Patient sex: F
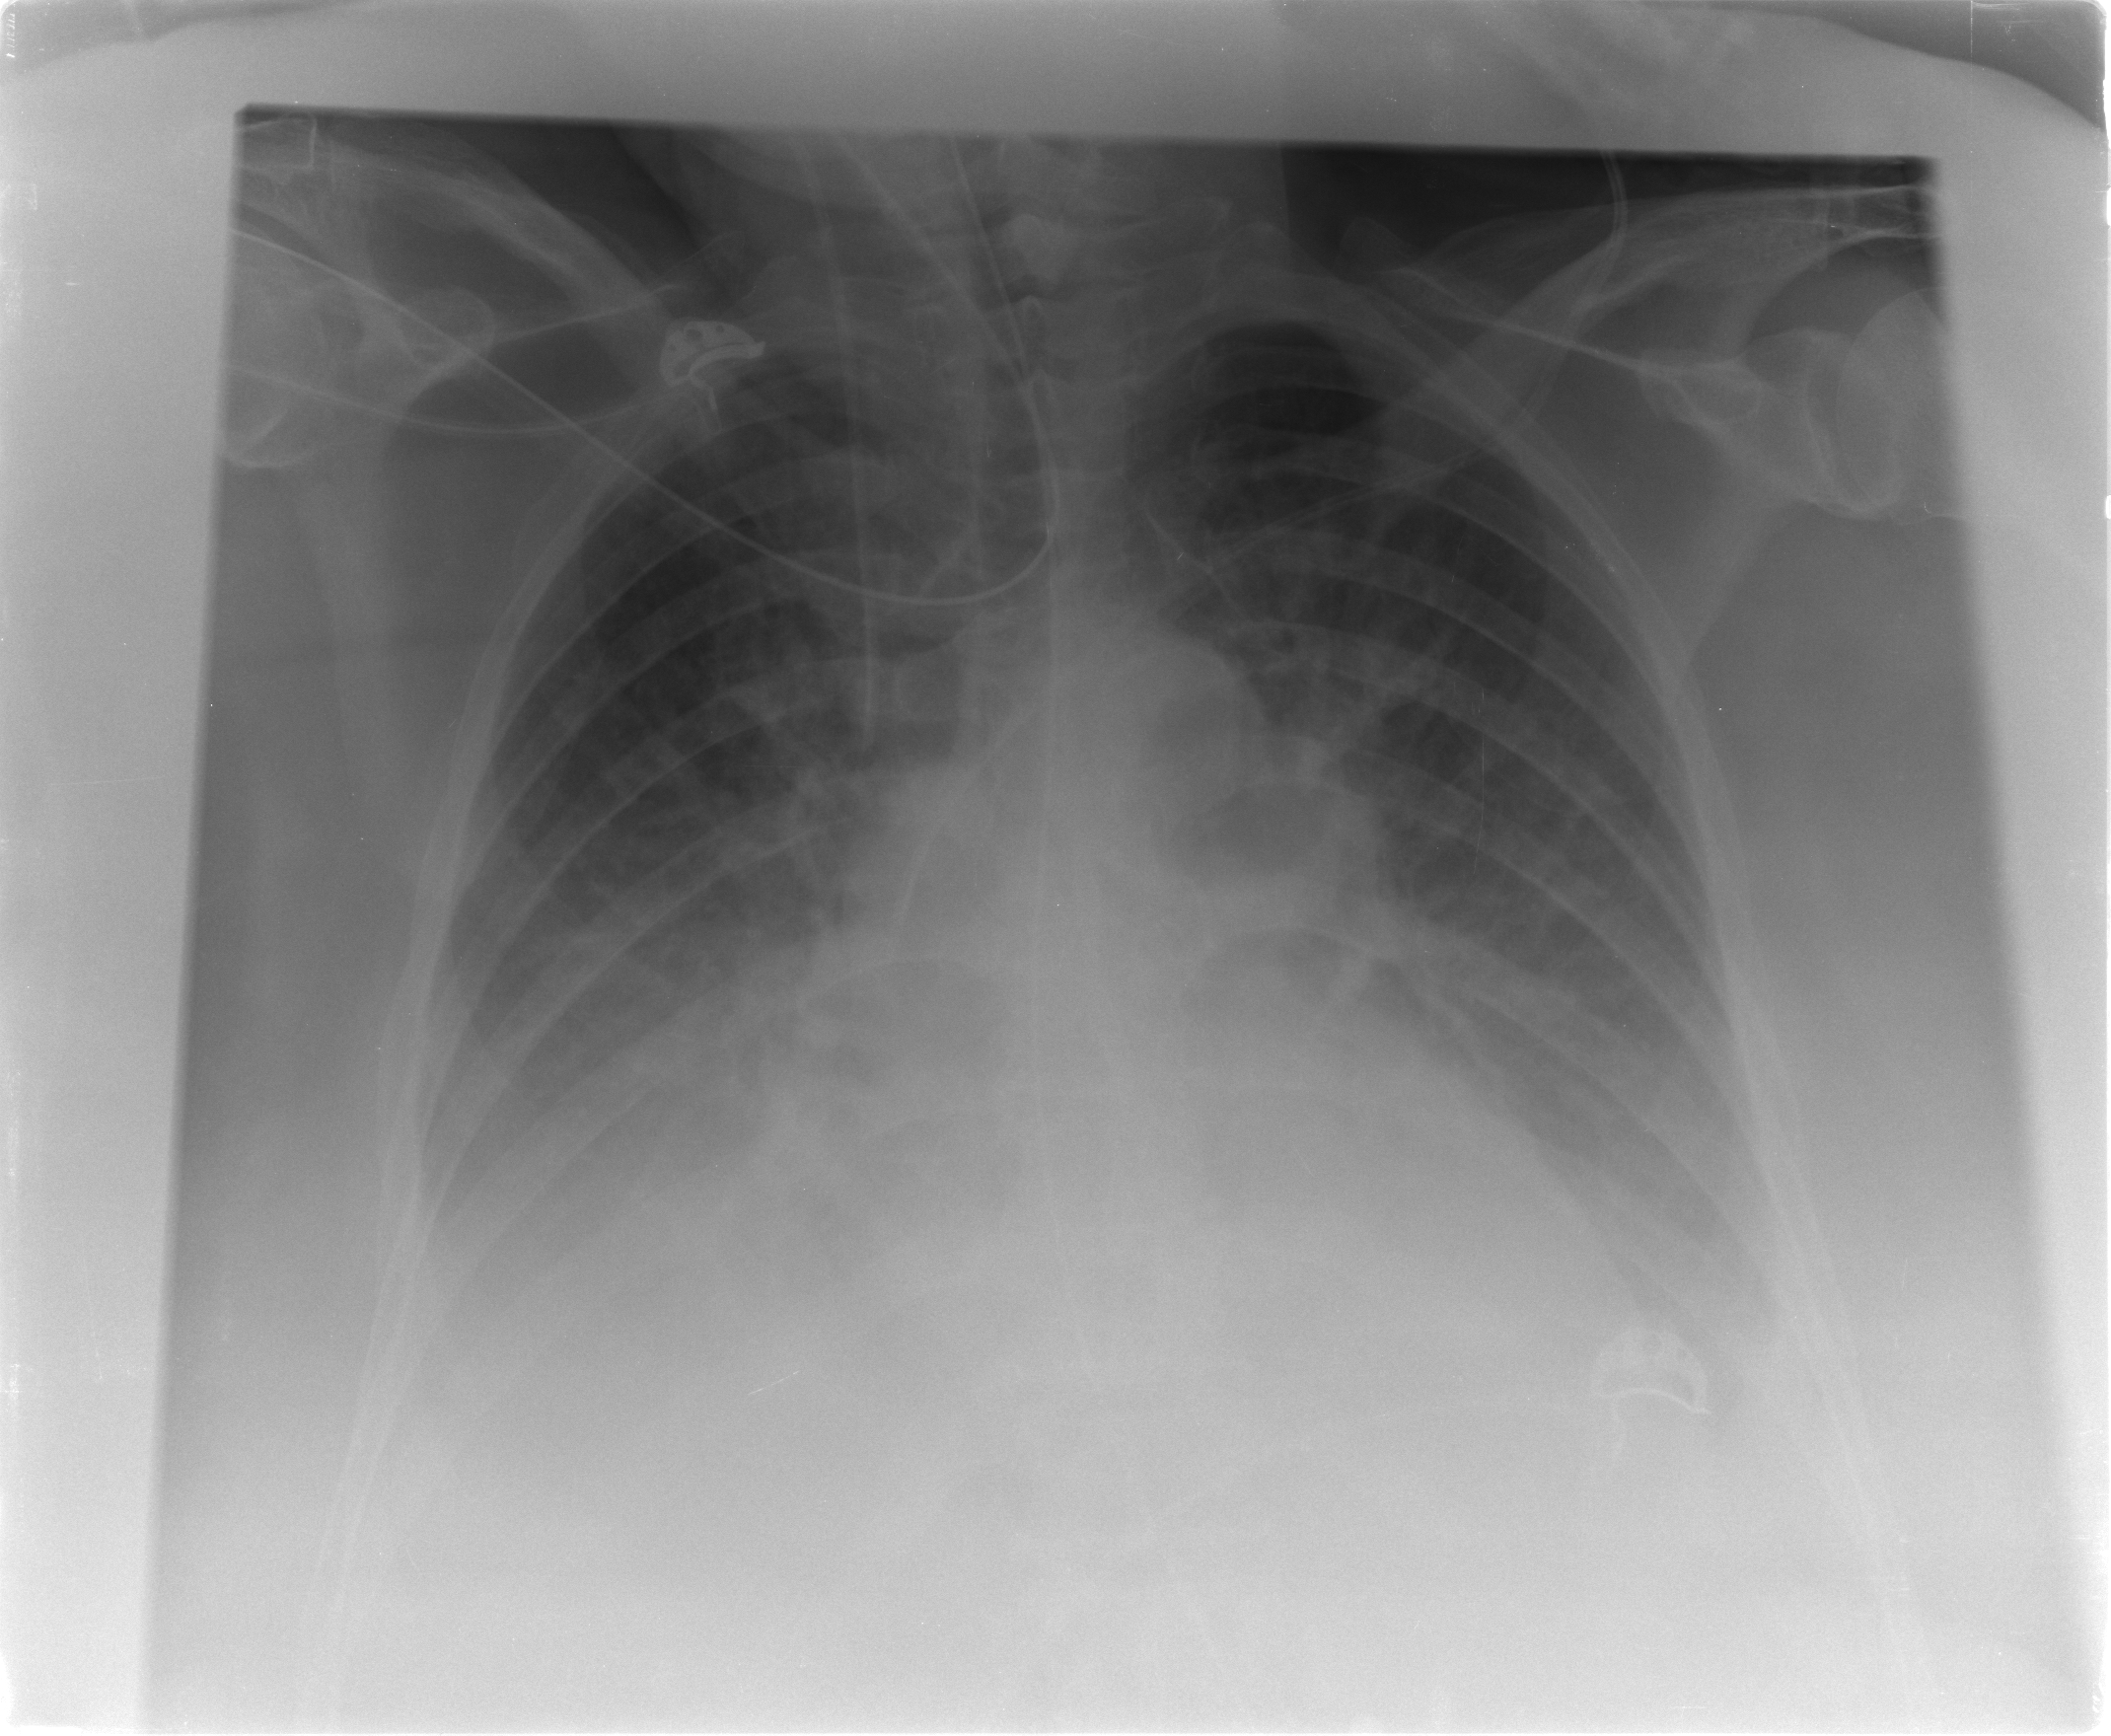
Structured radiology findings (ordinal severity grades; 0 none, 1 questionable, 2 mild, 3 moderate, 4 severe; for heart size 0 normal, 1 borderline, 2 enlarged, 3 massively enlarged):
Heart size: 1
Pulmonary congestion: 2
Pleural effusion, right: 3
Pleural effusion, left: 1
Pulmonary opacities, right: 0
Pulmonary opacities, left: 2
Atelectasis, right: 2
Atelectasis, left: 2